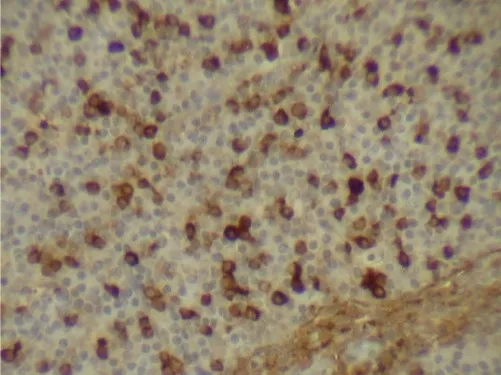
Kappa expression (x 400).
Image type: pathology (immunostaining)